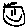
Label: smiley face